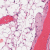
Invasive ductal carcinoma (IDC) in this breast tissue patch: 0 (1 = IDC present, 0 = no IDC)